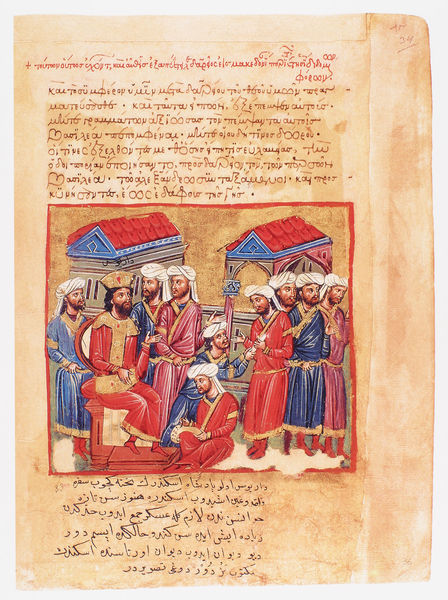
Titel: Der griechische Alexanderroman
Institution: Venedig, Hellenic Institute Codex Gr. 5
Schlagwörter: blau, weiß, menschen, bar, braun, hut, männer, schwarz, szene, zeichnung, dach, gebäude, gürtel, haus, rot, gespräch, haube, teppich, alt, bart, architektur, bibel, diener, falten, bild, gelehrte, häuser, gewand, gold, haare, mantel, sitzend, stoff, stoffe, gewänder, blatt, krone, schrift, papier, perspektive, dächer, hütten, bischof, könig, thron, buch, orient, seite, illustration, text, tinte, pergament, arabisch, sarg, griechisch, umhänge, heilige, schreiber, turban, miniatur, weise, abbildung, turbane, sultan, sarkophag, buchmalerei, mohamed, mohammed, muselmanen, bildfeld, fußwaschung, arbaisch, seitee